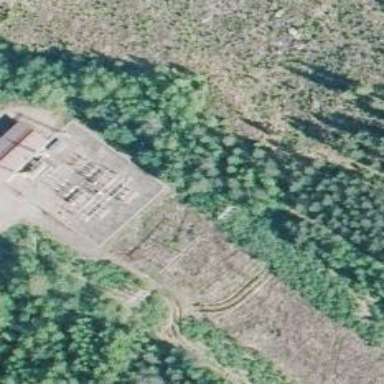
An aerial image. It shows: Distribution level power substation fenced with chain link.